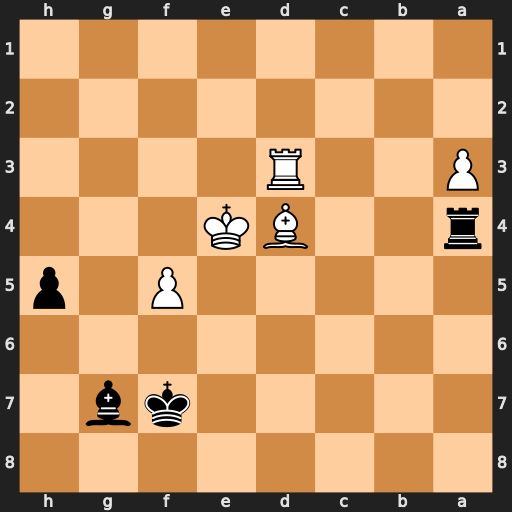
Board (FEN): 8/5kb1/8/5P1p/r2BK3/P2R4/8/8
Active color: b
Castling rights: -
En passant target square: -
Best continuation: h4 Kf4 Bxd4